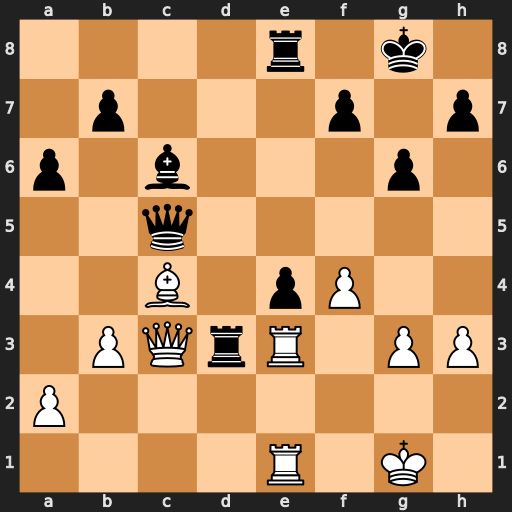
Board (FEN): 4r1k1/1p3p1p/p1b3p1/2q5/2B1pP2/1PQrR1PP/P7/4R1K1
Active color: w
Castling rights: -
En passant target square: -
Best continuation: Bxf7+ Kxf7 Qxc5